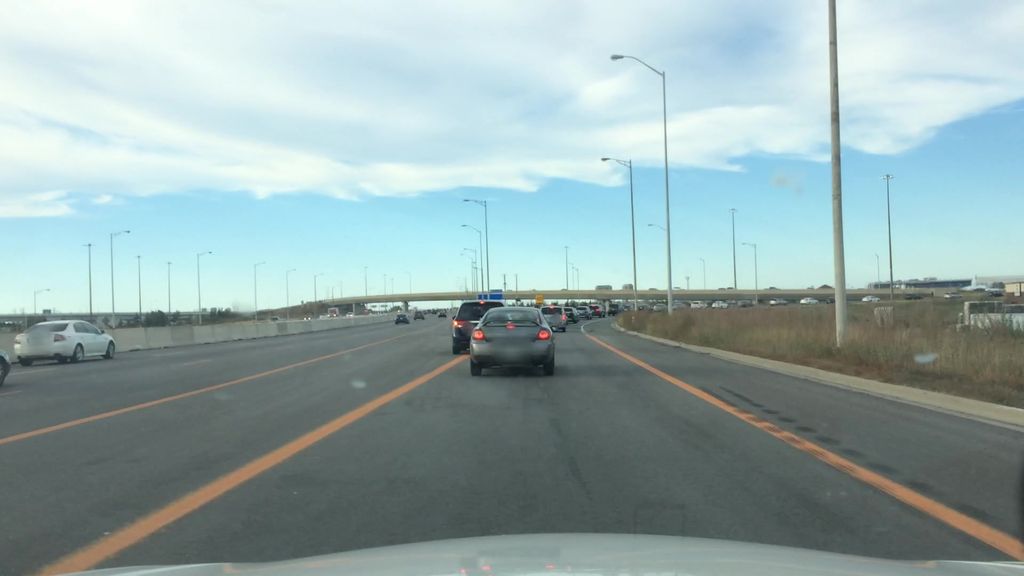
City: toronto